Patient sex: M
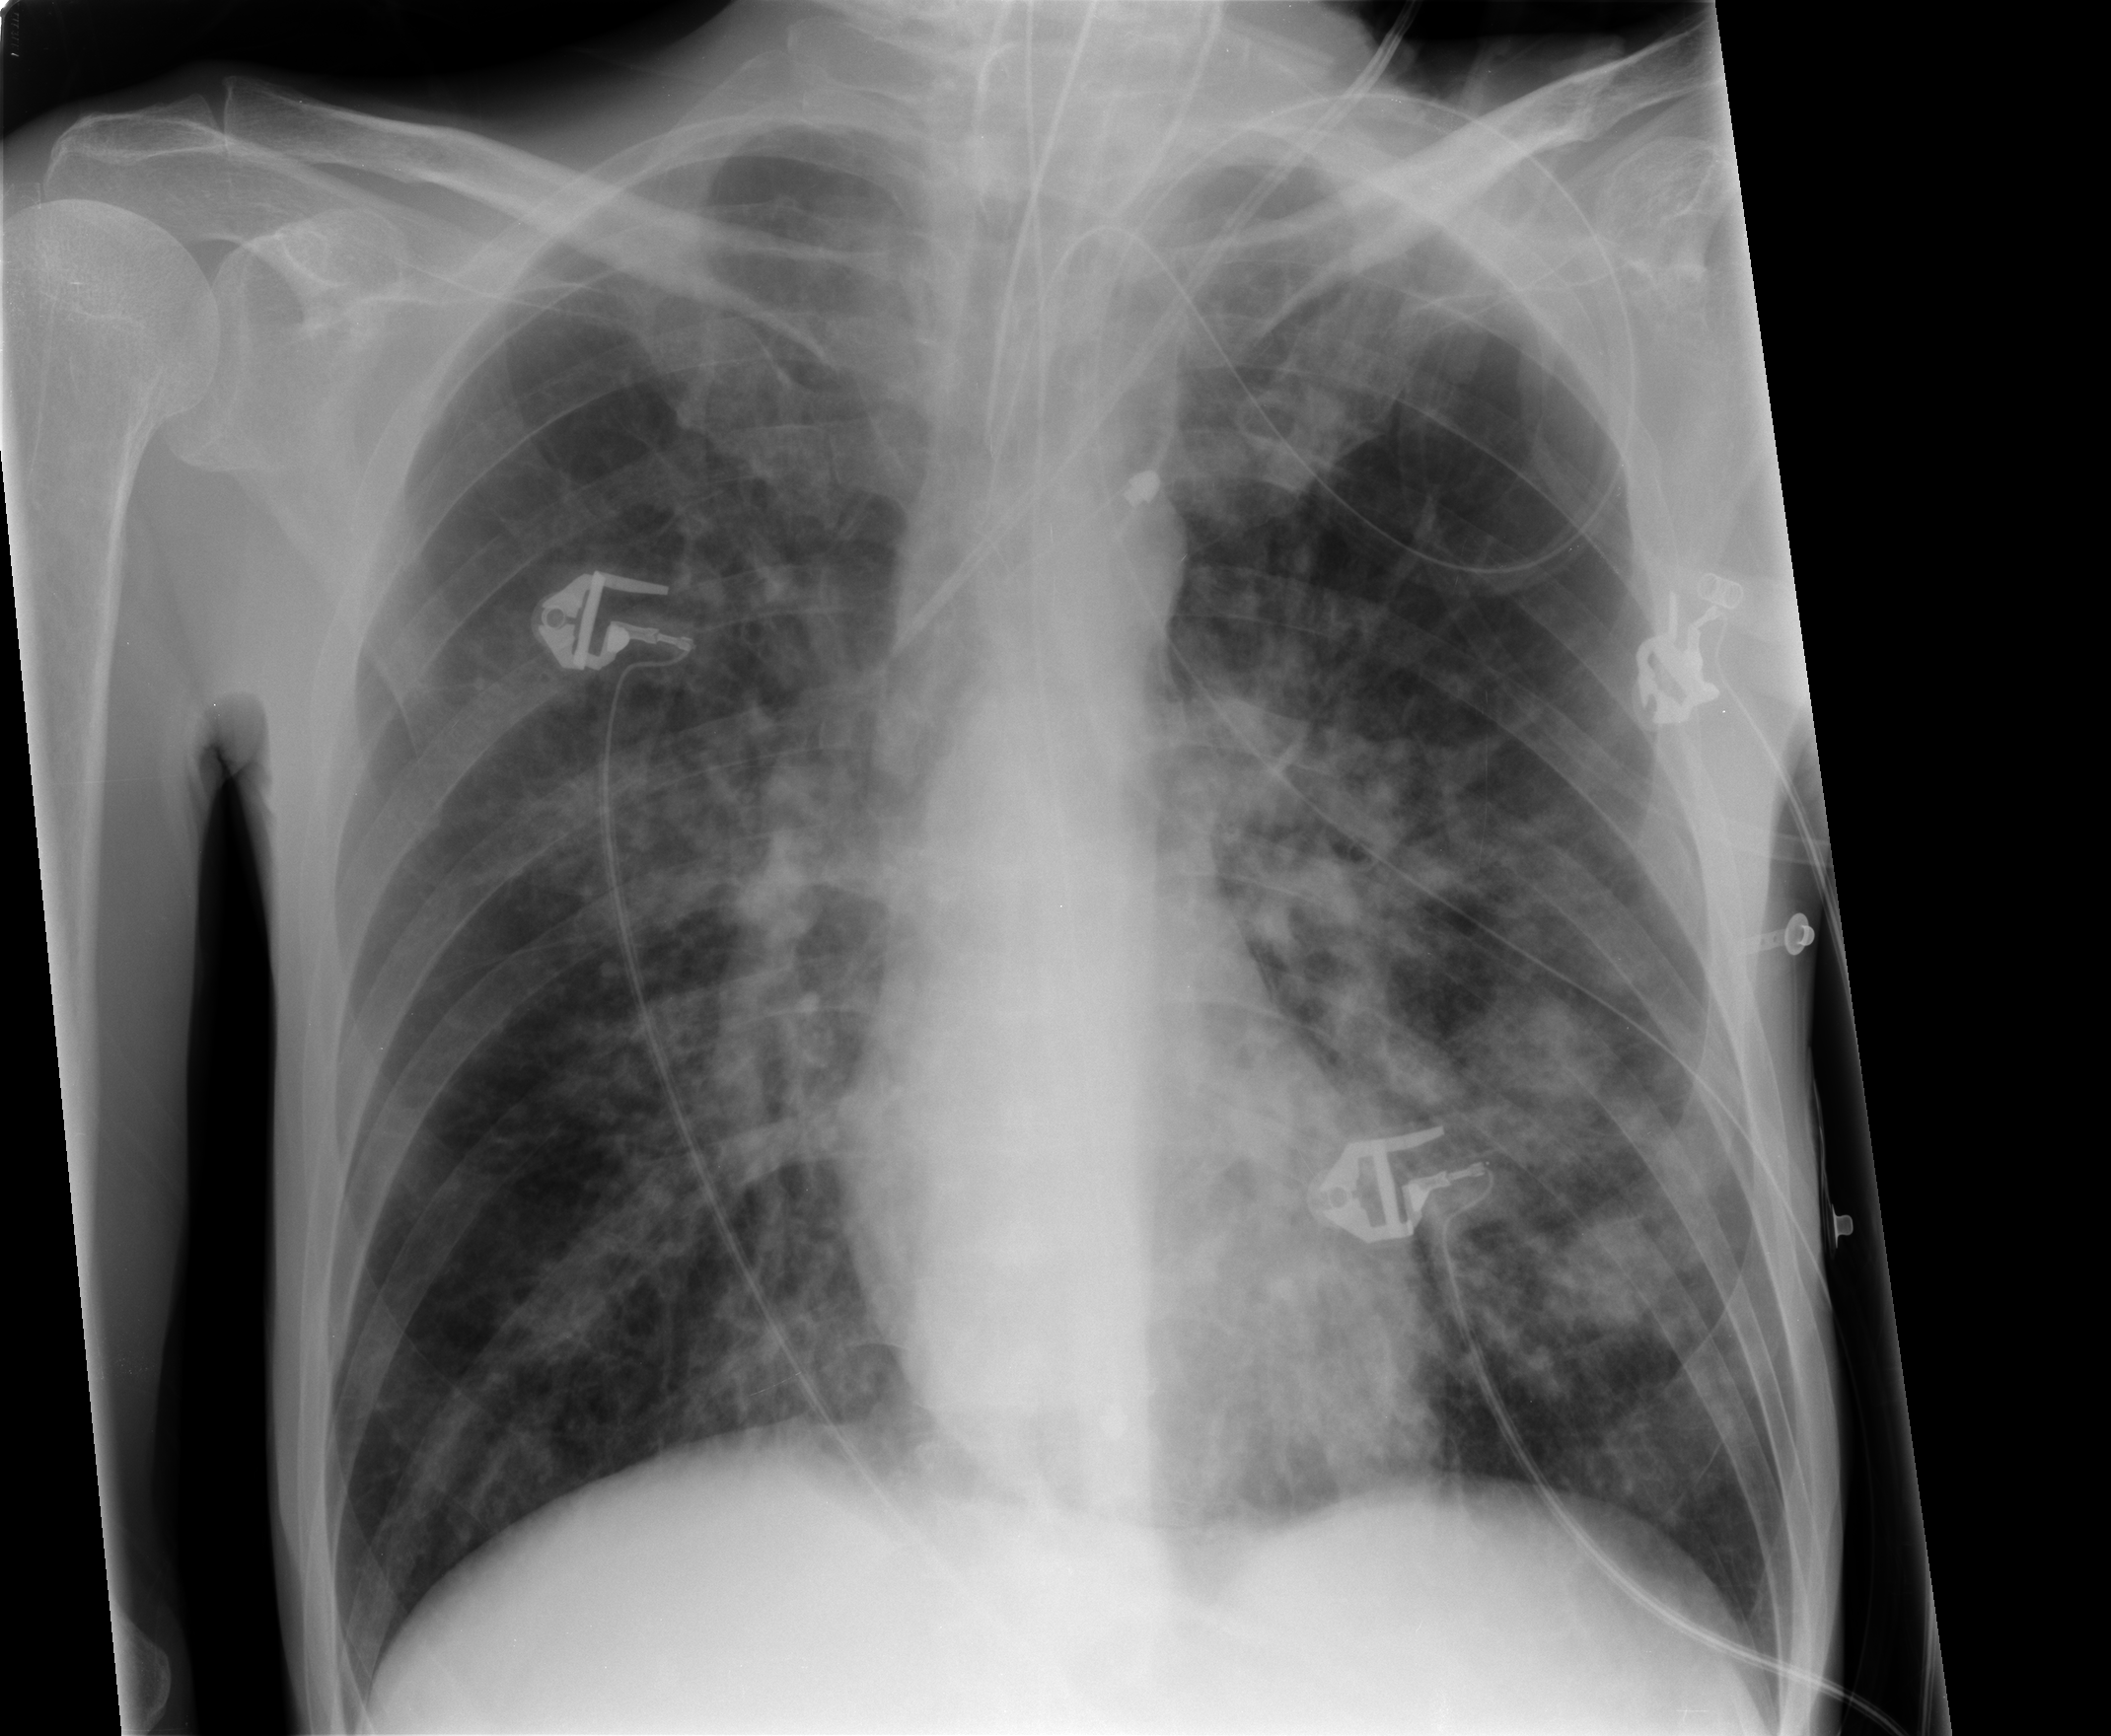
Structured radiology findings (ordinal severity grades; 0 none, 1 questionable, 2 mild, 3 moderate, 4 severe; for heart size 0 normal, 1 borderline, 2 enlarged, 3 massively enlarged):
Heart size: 0
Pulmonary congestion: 1
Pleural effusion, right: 0
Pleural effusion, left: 0
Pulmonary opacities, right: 2
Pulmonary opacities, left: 3
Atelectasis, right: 1
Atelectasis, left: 2